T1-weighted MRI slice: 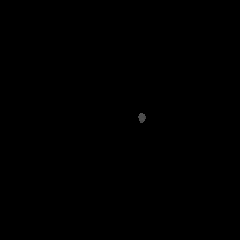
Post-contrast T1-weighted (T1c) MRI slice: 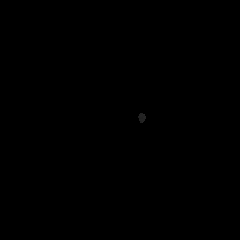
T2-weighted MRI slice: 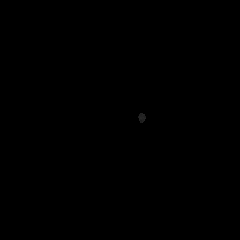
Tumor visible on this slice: no